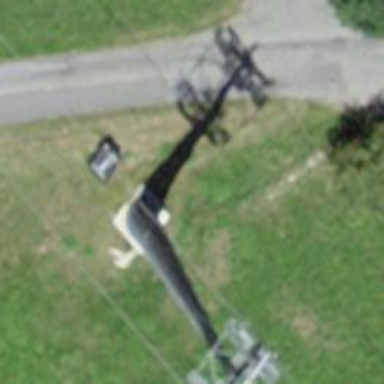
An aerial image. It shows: Pylon used for aerialway.